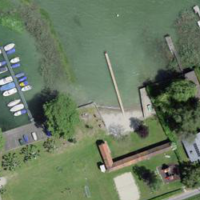
EUNIS habitat code: 55
Species observed at this site:
Lycopus europaeus